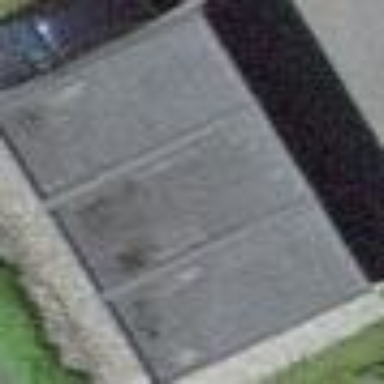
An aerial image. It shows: Garage.